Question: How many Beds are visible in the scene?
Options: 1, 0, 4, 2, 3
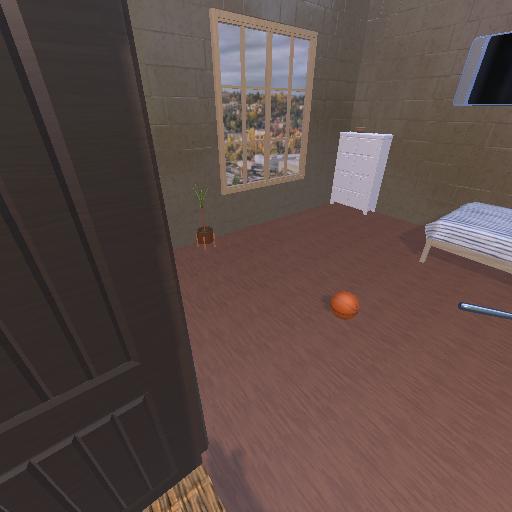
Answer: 1